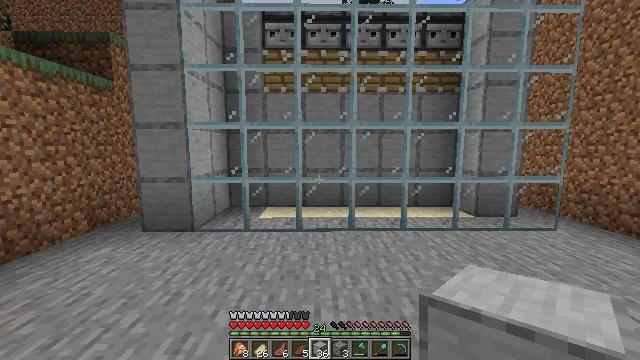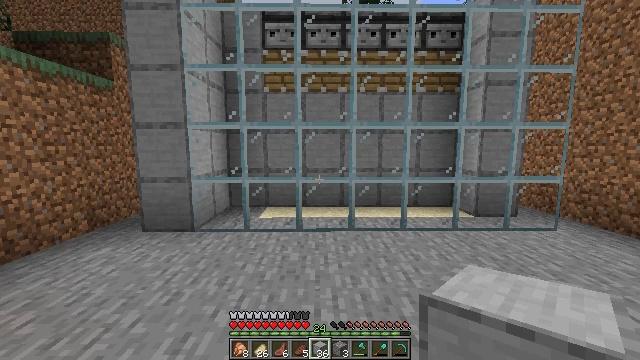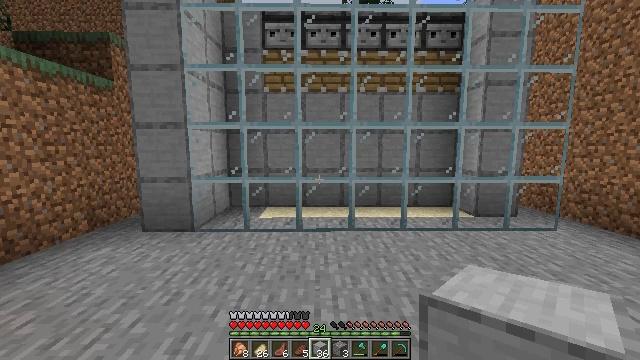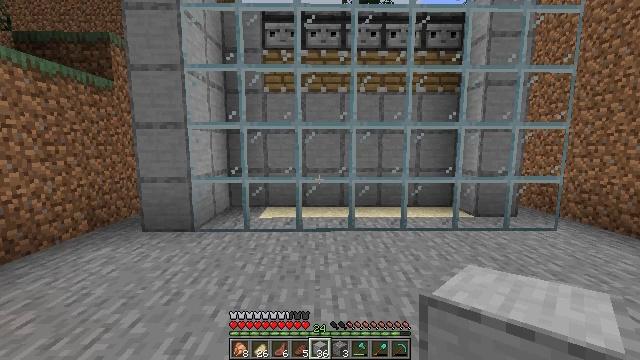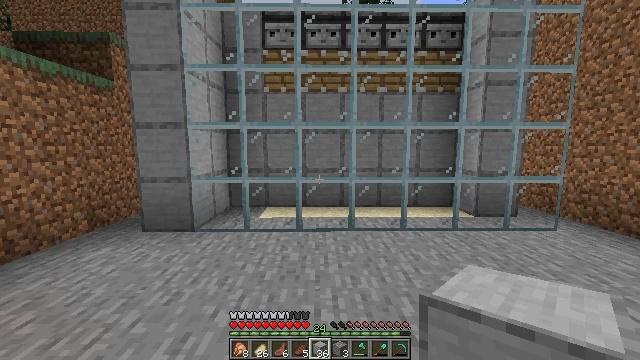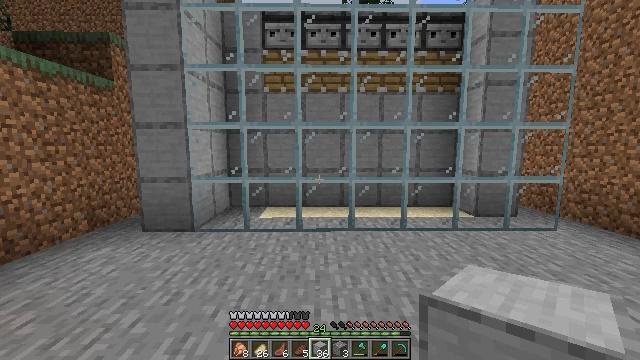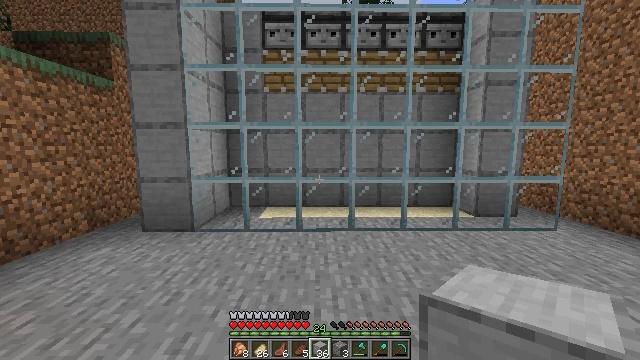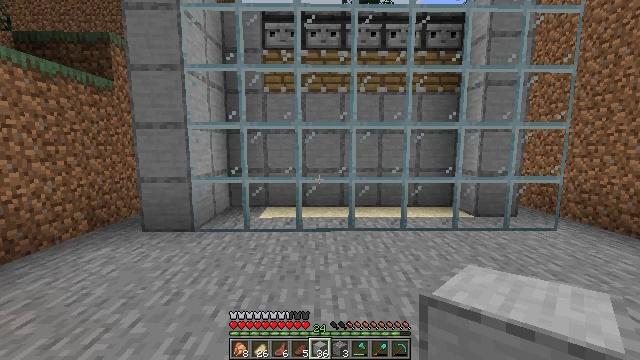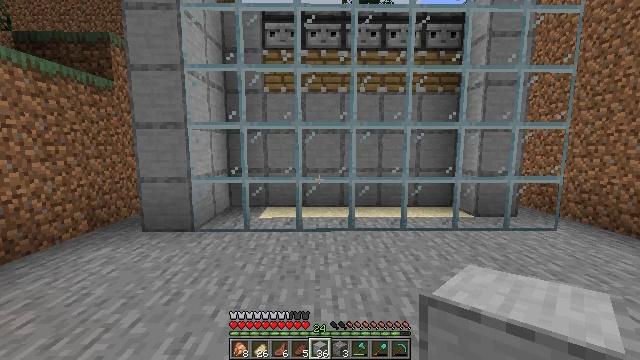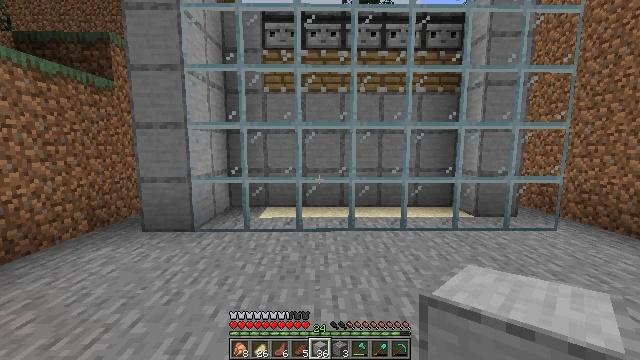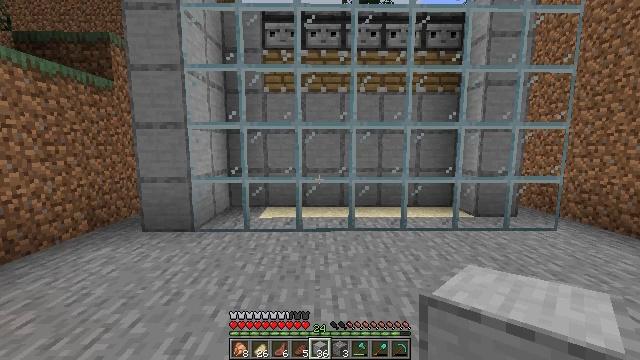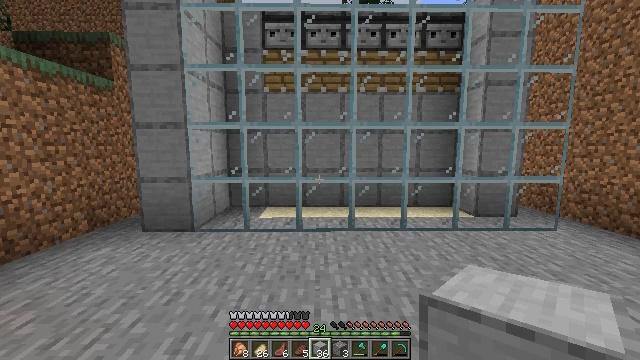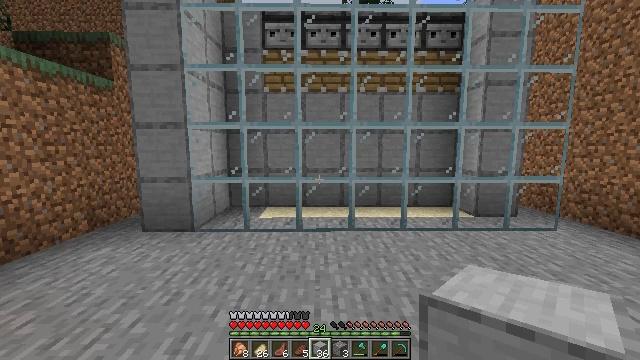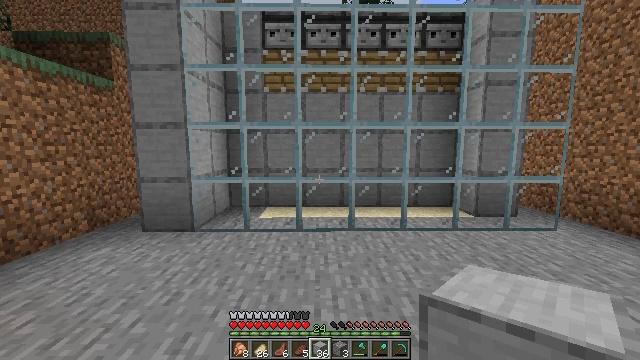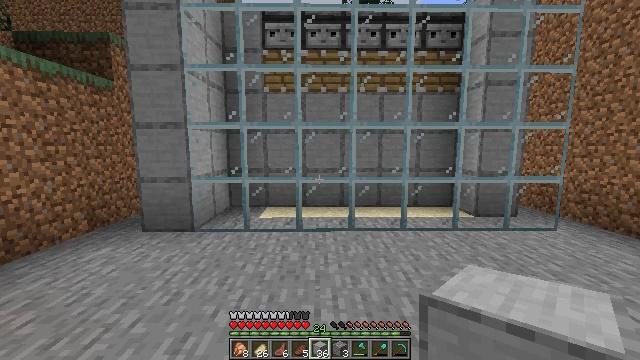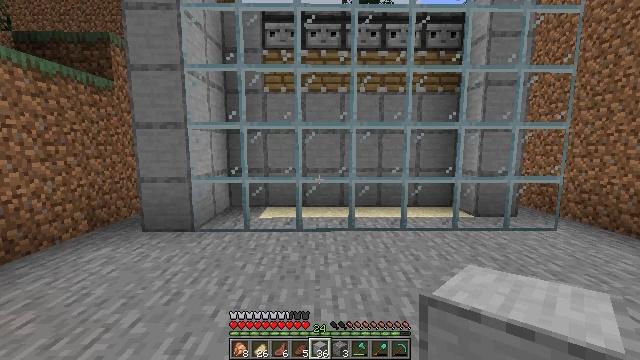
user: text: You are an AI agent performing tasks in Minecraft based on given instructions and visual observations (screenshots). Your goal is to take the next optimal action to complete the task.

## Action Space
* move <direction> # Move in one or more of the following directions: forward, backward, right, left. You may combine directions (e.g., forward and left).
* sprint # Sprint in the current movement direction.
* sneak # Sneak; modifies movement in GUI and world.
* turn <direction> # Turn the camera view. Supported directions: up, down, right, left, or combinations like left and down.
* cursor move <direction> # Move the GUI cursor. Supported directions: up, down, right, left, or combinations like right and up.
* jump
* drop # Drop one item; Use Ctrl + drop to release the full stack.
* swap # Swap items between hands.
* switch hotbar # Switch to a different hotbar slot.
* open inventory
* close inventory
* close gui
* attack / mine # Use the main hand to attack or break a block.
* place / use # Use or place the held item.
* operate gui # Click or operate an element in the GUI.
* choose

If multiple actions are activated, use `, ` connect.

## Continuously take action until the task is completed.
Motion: motion action
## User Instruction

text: Break the smooth stone to collect it.
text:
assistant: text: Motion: no_op
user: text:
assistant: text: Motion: no_op
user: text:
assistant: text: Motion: no_op
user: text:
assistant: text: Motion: no_op
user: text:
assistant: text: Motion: no_op
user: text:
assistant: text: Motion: no_op
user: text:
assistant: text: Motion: no_op
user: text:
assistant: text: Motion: no_op
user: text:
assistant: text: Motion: no_op
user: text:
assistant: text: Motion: no_op
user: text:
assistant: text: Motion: no_op
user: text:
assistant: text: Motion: no_op
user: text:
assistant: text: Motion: no_op
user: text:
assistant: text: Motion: no_op
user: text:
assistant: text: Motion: no_op
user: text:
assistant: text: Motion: no_op
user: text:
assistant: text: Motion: no_op
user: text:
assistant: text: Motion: no_op
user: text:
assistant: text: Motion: no_op
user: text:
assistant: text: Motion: no_op
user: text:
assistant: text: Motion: no_op
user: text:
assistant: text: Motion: no_op
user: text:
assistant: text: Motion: no_op
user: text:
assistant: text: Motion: no_op
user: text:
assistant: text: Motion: no_op
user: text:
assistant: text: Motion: no_op
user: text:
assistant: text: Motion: no_op
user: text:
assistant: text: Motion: no_op
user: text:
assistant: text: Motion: no_op
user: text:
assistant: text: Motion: no_op